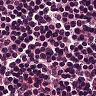
Metastatic tissue present: no